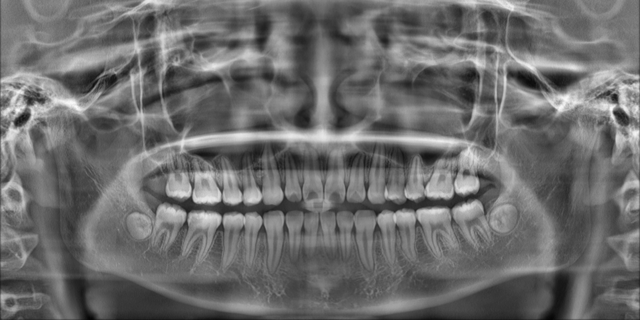
adult